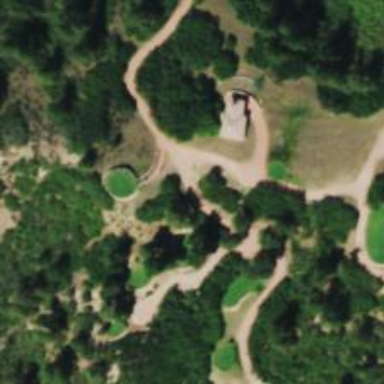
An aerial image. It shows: Path for both roads and golfers.